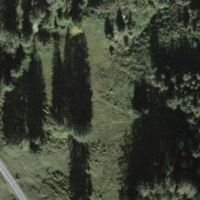
EUNIS habitat code: 44
Species observed at this site:
Calluna vulgaris